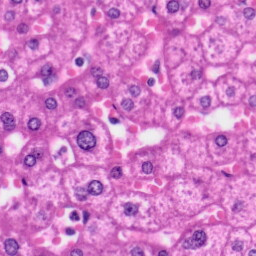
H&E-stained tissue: Liver